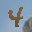
Label: 4